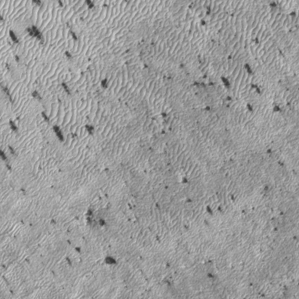
Label: frost